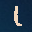
Label: 1